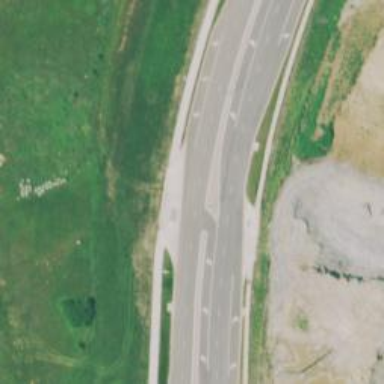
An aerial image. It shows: Secondary link road with asphalt surface.